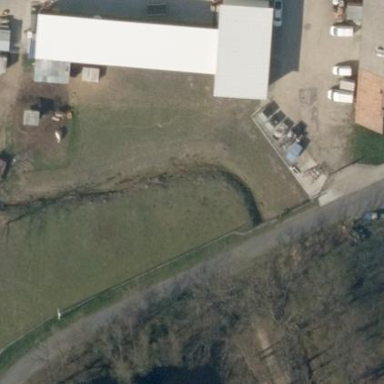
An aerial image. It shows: Farmyard area.